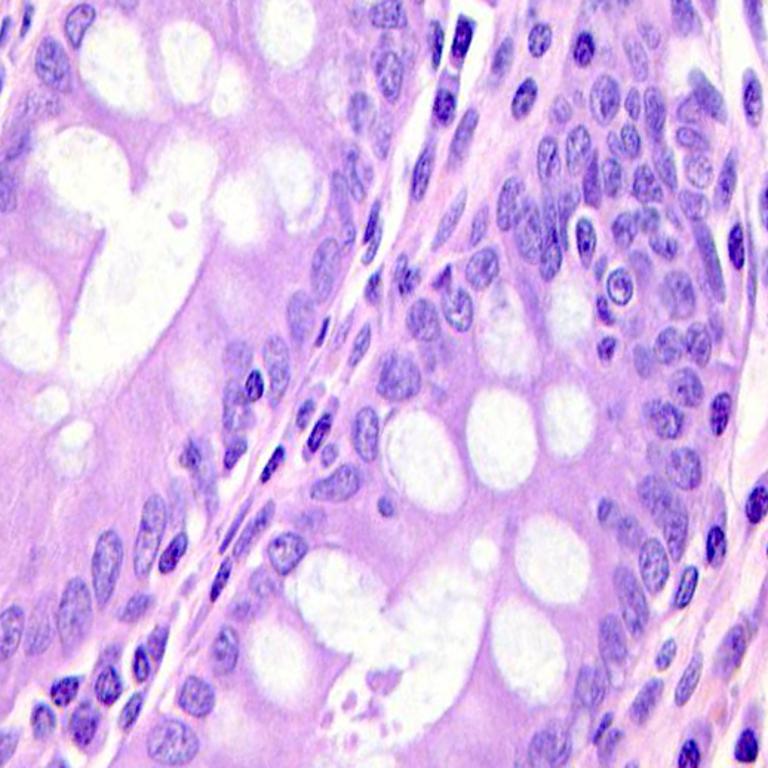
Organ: colon
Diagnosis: benign